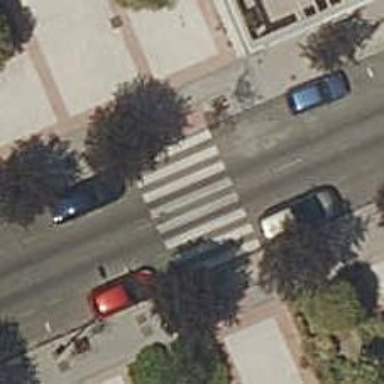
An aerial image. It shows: Uncontrolled zebra crossing on the road.